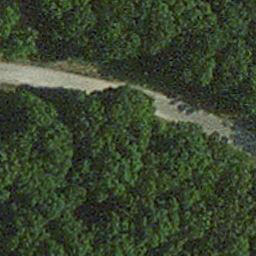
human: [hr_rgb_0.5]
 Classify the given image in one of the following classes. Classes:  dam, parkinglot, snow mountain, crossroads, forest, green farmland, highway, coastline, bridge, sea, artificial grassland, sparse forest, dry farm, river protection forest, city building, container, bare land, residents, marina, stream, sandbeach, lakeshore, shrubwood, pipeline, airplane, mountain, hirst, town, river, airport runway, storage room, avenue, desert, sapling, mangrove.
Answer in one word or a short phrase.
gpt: avenue